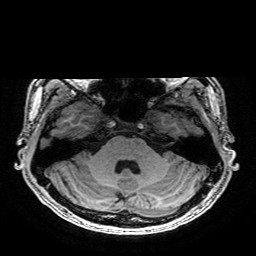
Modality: T1w
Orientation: coronal
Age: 19
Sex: male
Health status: healthy
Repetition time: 2.53 s
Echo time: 0.0034 s